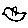
Label: bird